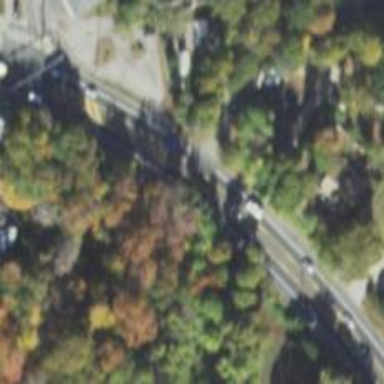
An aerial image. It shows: Asphalt road classified as trunk highway.